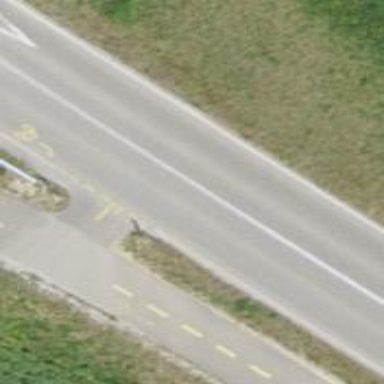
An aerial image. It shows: Bus stop with platform for public transport.